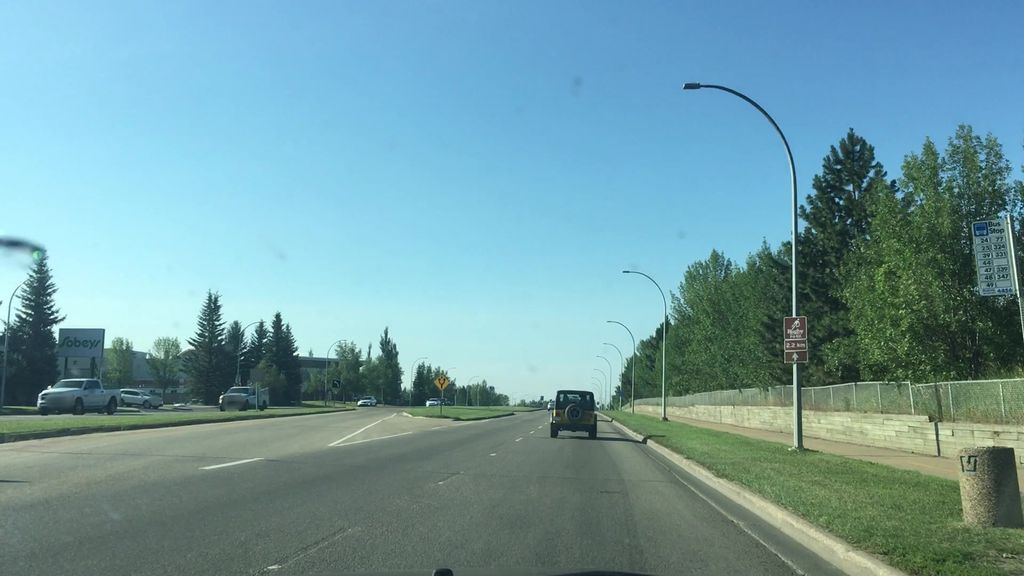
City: edmonton